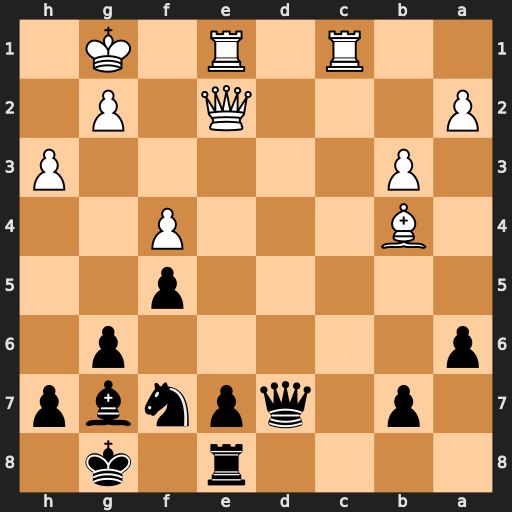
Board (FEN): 4r1k1/1p1qpnbp/p5p1/5p2/1B3P2/1P5P/P3Q1P1/2R1R1K1
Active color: b
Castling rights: -
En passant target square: -
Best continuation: Qd4+ Kh1 Qxb4